Contrast-enhanced CT slice 262 of 277
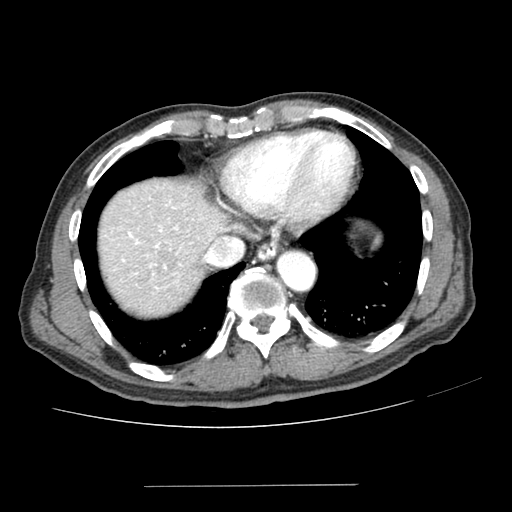
Segmented voxel counts for this case:
Liver: 587065 voxels
Tumor mass: 5647 voxels
Portal vein: 41129 voxels
Abdominal aorta: 8025 voxels